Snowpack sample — Snodgrass Mountain, Crested Butte, Colorado (2/4/25, 12:06 PM MST)
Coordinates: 38.923, -106.968
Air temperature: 35 °F
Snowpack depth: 80 cm
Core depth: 70 cm
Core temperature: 32 °F
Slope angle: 14°, slope face: 78°
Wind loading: low
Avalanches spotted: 0
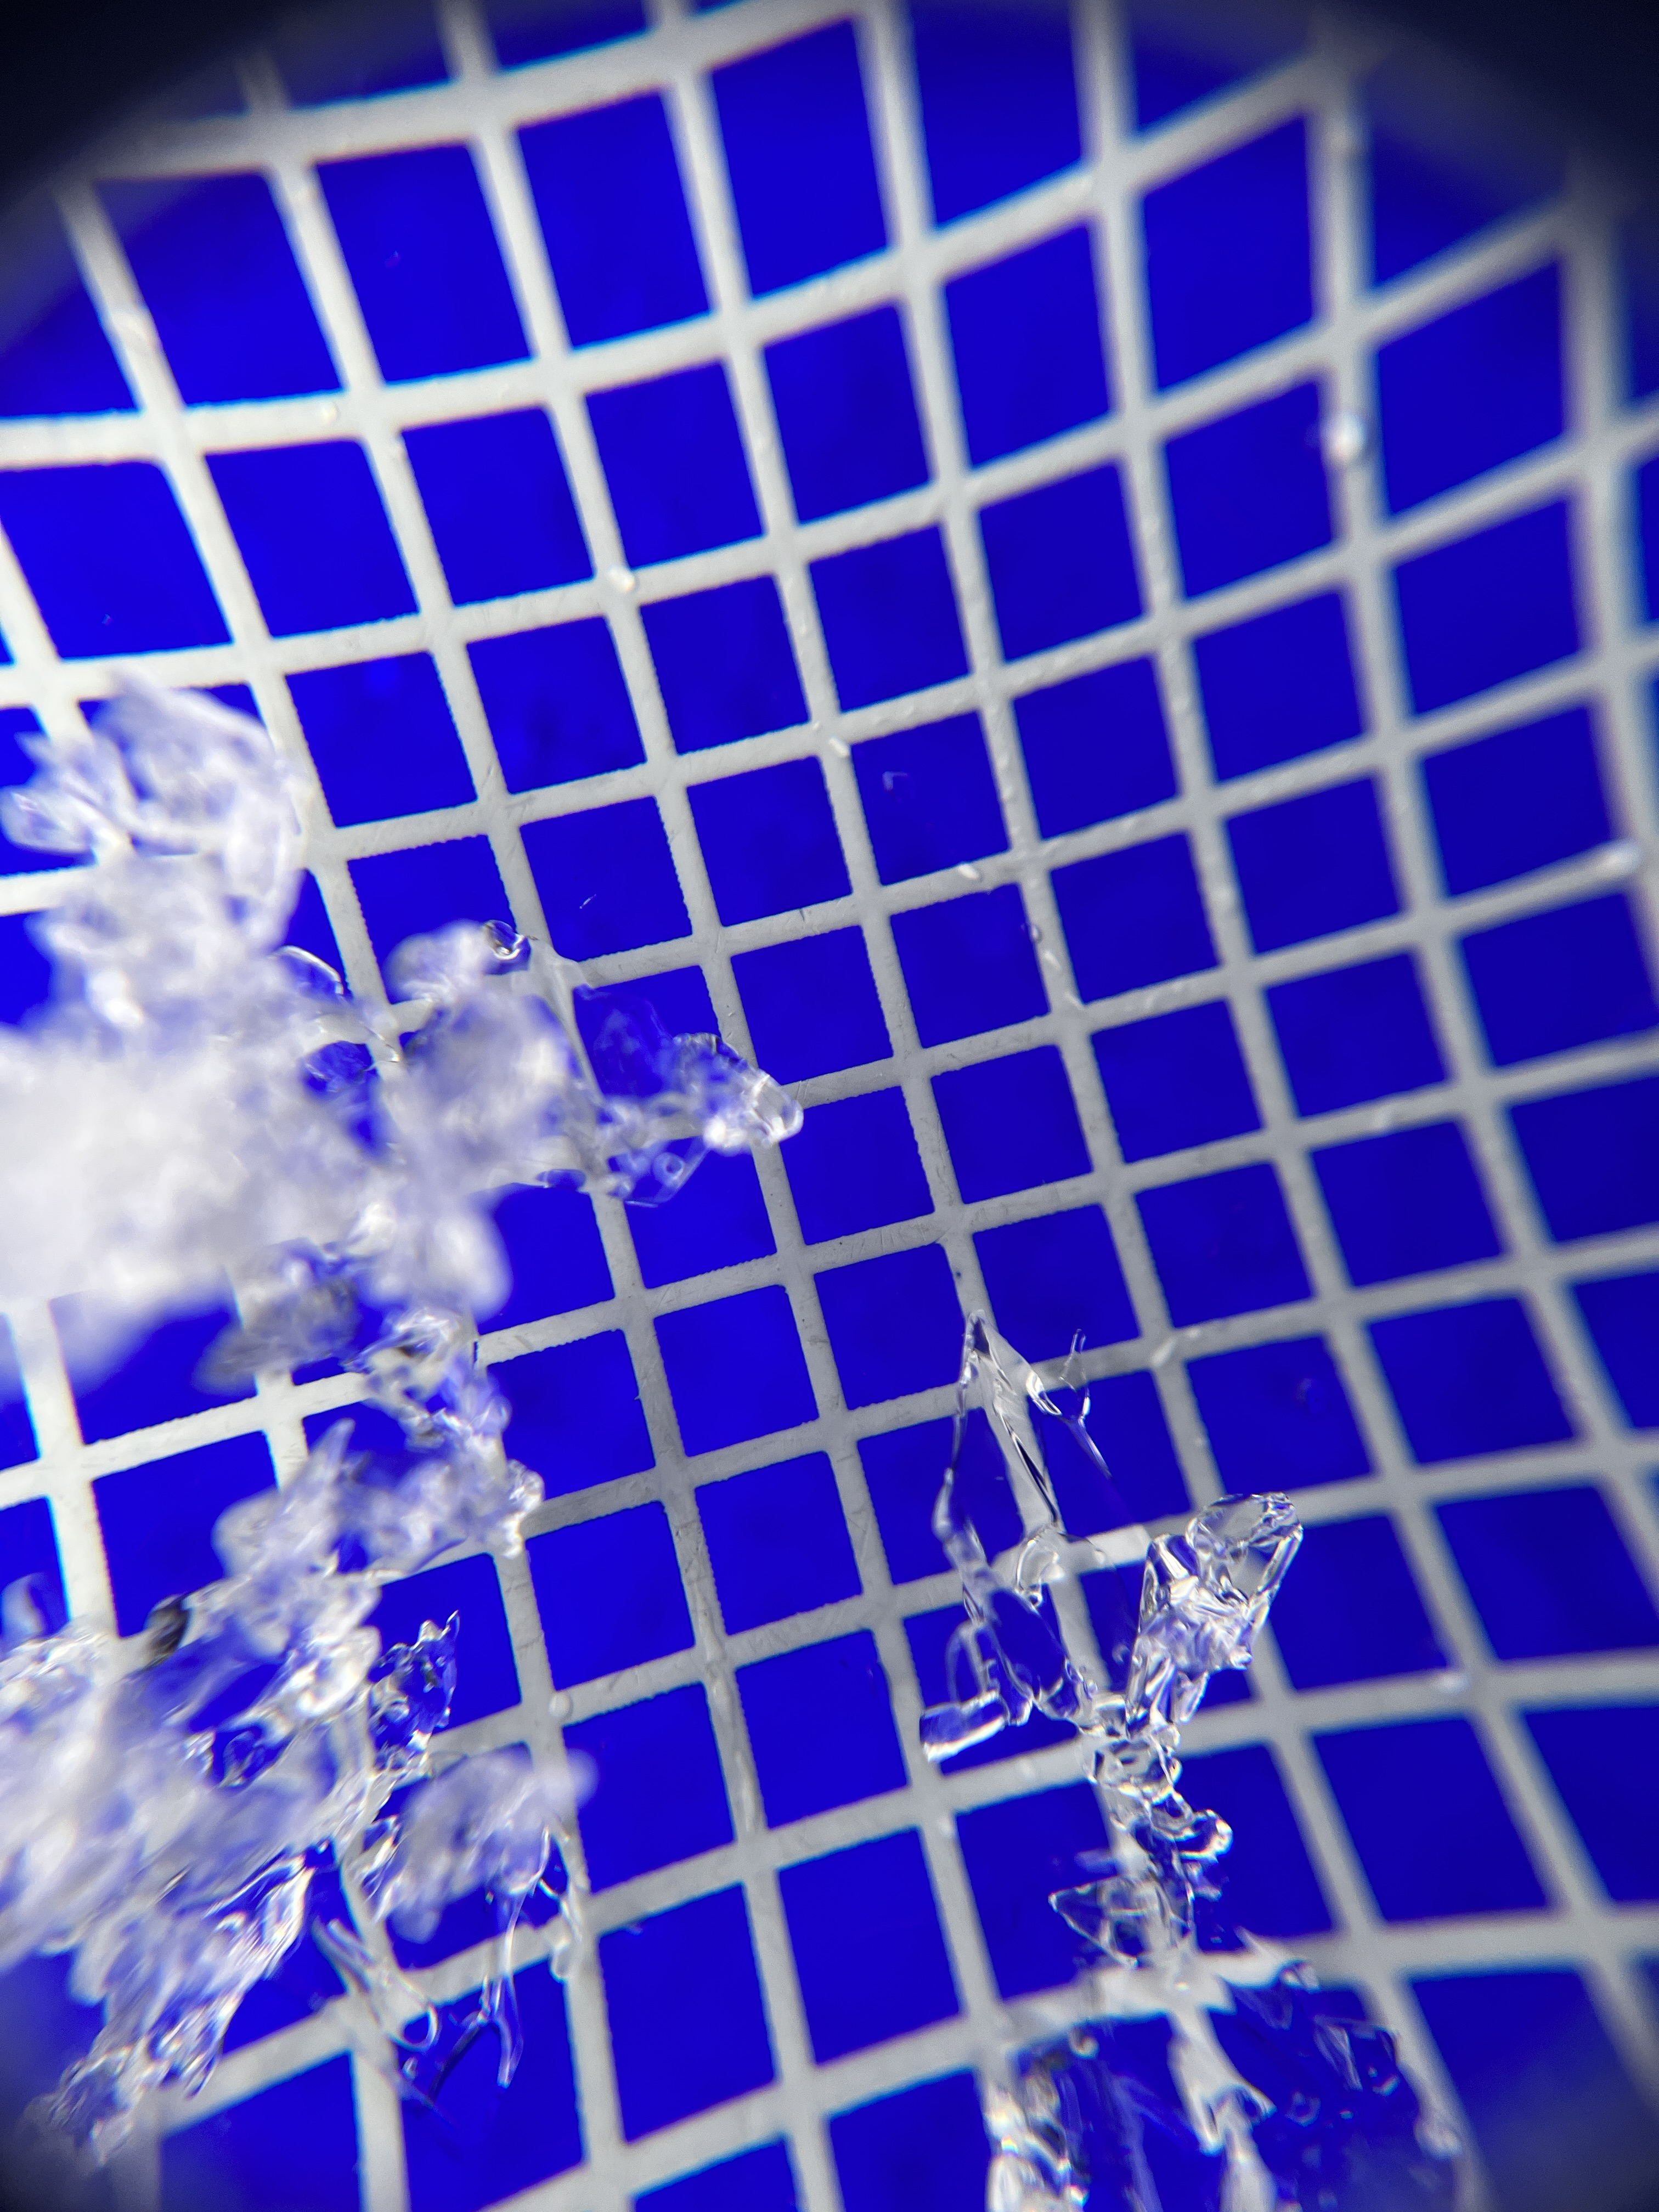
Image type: magnified_profile
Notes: No avalanches nearby, unusually warm weather for the last month reported by residents, Collected 25 yards from treeline